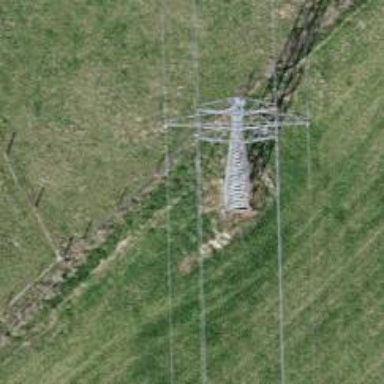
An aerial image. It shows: Power tower.